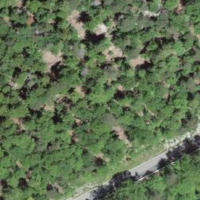
EUNIS habitat code: 41
Species observed at this site:
Neottia nidus-avis